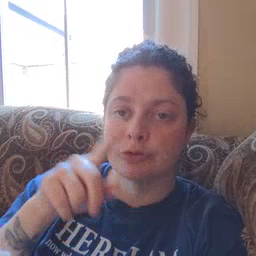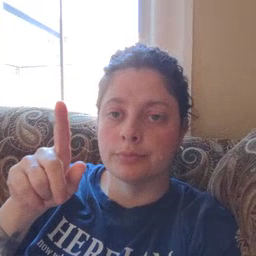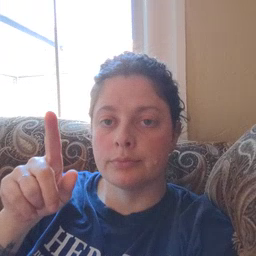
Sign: dryer